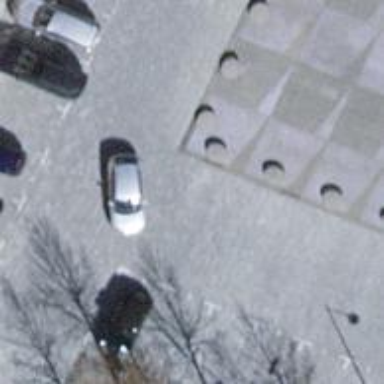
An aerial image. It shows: Bollard.